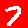
Digit: 7